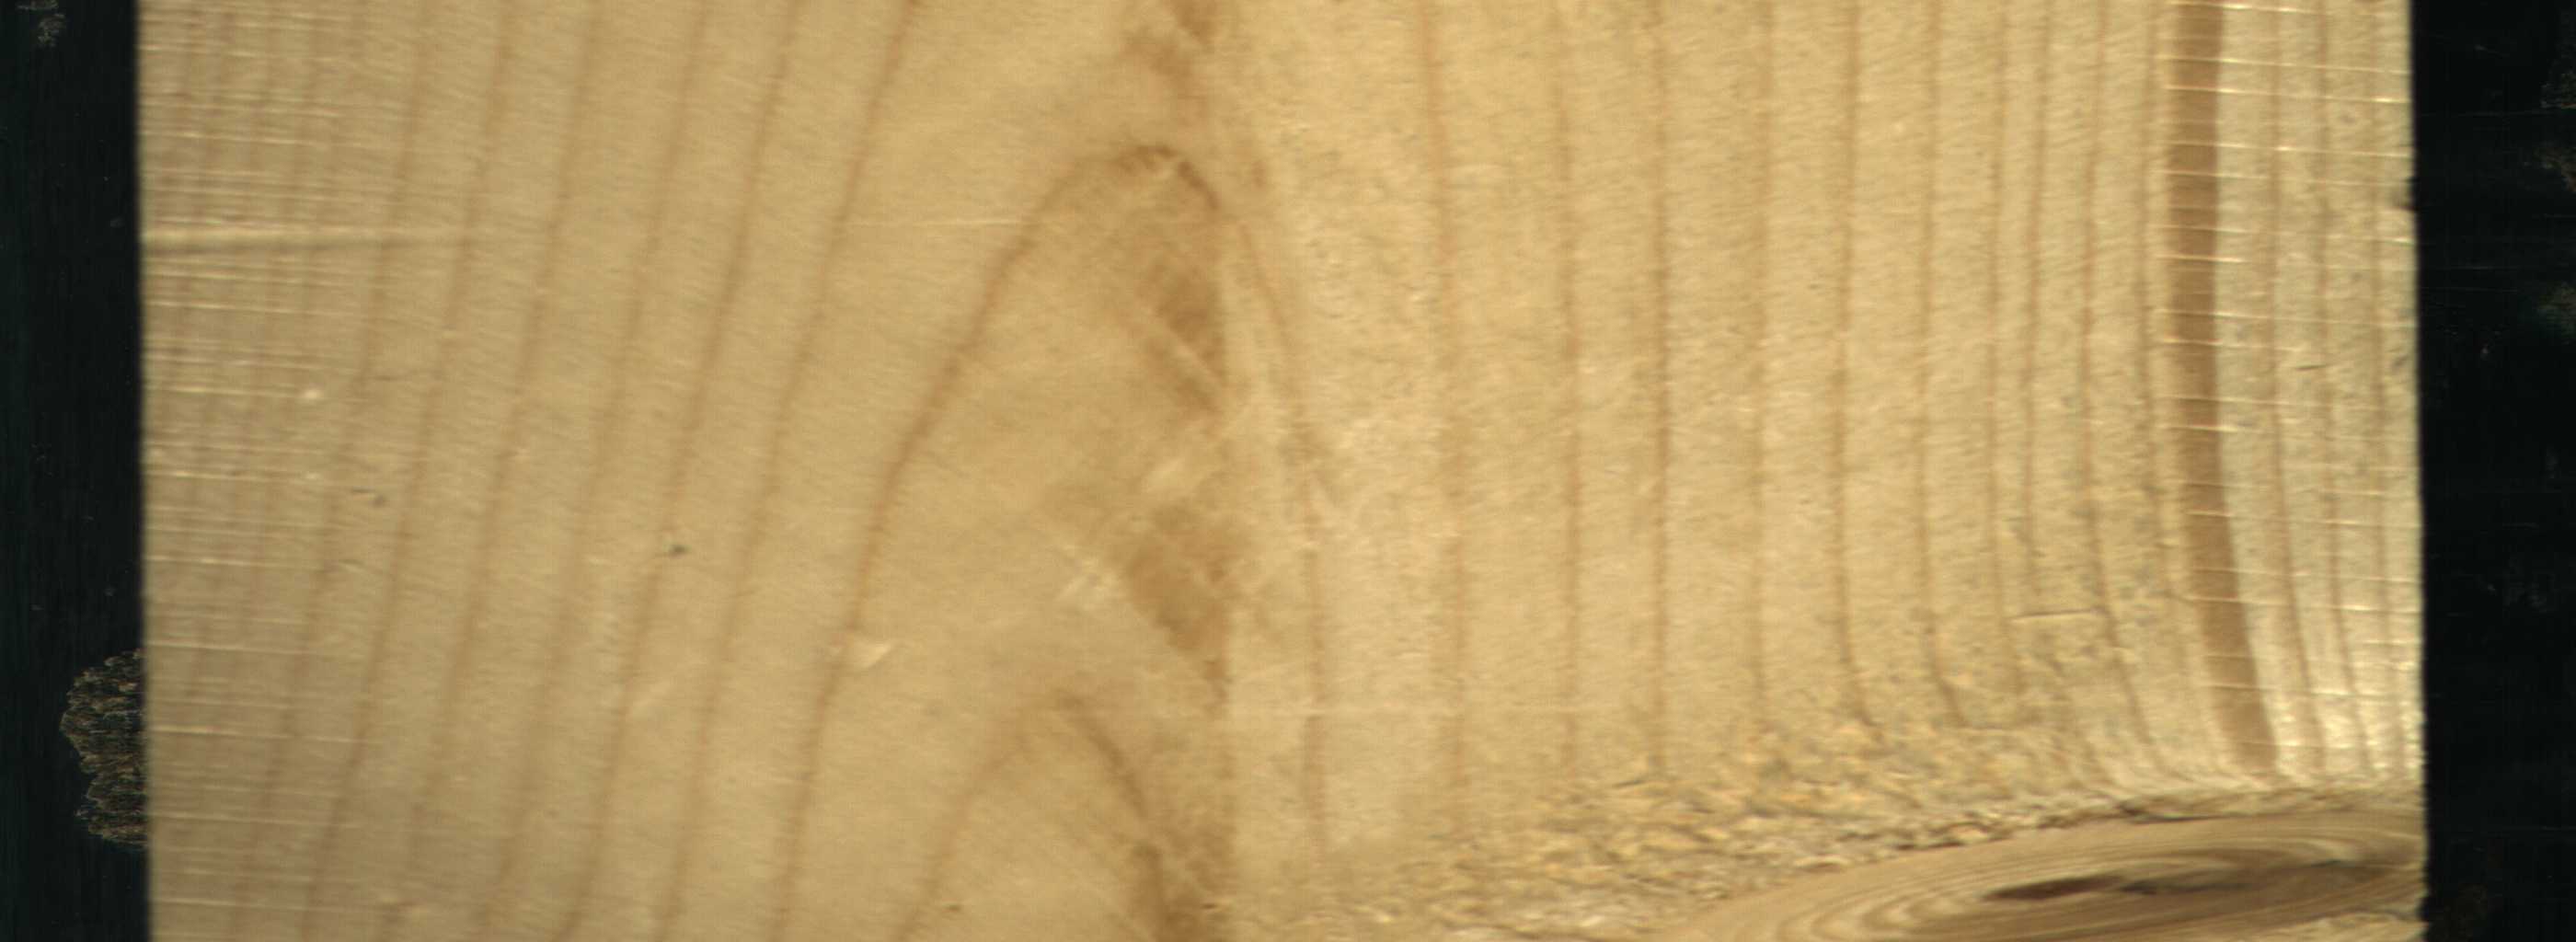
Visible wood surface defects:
Live_Knot